Question: I need a WPF control that functions similar to the 'Resolve Conflicts' window in TFS, and other similar source control systems.
I have the following classes
'''
public class Conflict:INotifyPropertyChanged
{
private string _name;
private List<Resolution> _resolutions;
private bool _focused;
private bool _hasResolutions;
public string Name
{
get { return _name; }
set
{
_name = value;
OnPropertyChanged("Name");
}
}
public List<Resolution> Resolutions
{
get { return _resolutions; }
set
{
_resolutions = value;
OnPropertyChanged("Resolutions");
}
}
public bool Focused
{
get { return _focused; }
set {
_focused = value;
OnPropertyChanged("Focused");
}
}
public bool HasResolutions
{
get { return _resolutions.Any(); }
set
{
_hasResolutions = value;
OnPropertyChanged("HasResolutions");
}
}
}
public class Resolution
{
public string Name { get; set; }
public void Resolve()
{
//Logic goes here
}
}
'''
This almost identical to the functionality of the Team Foundation Server (TFS) 'Resolve Conflict' window shown below:

For each row in the image above, it is the same as my Conflcit object, and for each of the buttons, would be one of the Resolution objects on the Conflict object.
My plan was to bind my List to a ListView, and then write a custom template or whatever to hide/show the buttons below it based on if it was selected or not.
To try to simplify what I need to accomplish, I have a List and I want to bind it to a control, and it look as close to the image above as possible.
How would I accomplish this and XAML and the code behind?
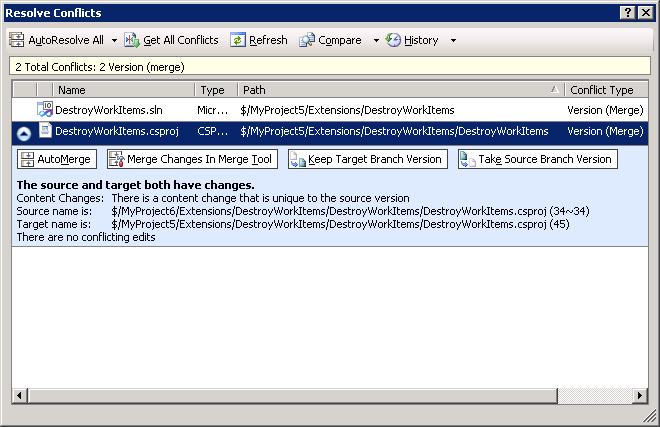
Answer: Here is an example of how you can dynamically create a data template, and add buttons based on your 'Conflict' objects:
'''
public DataTemplate BuildDataTemplate(Conflict conflict)
{
DataTemplate template = new DataTemplate();
// Set a stackpanel to hold all the resolution buttons
FrameworkElementFactory factory = new FrameworkElementFactory(typeof(StackPanel));
template.VisualTree = factory;
// Iterate through the resolution
foreach (var resolution in conflict.Resolutions)
{
// Create a button
FrameworkElementFactory childFactory = new FrameworkElementFactory(typeof(Button));
// Bind it's content to the Name property of the resolution
childFactory.SetBinding(Button.ContentProperty, new Binding("Name"));
// Bind it's resolve method with the button's click event
childFactory.AddHandler(Button.ClickEvent, new Action(() => resolution.Resolve());
// Append button to stackpanel
factory.AppendChild(childFactory);
}
return template;
}
'''
You can do this in many different ways and this is just one of them.
I haven't test it, but this should be enough to get you started :)
Good luck